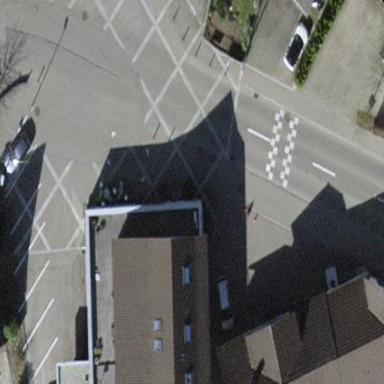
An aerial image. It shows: Commercial building.